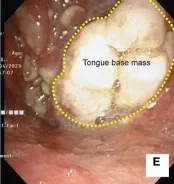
(G) Persistent swelling observed in the arytenoid complex.
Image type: endoscopy (airway_endoscopy)